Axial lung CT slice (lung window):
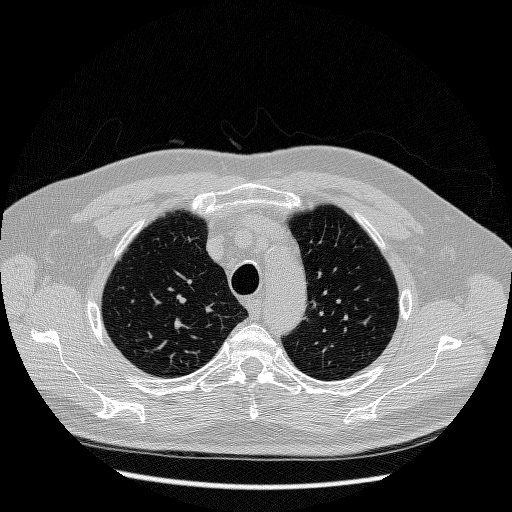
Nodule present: no